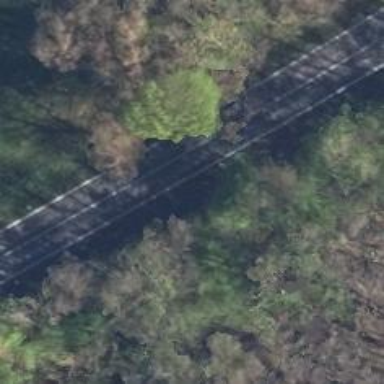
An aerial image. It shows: Secondary road with asphalt surface.